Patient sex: M
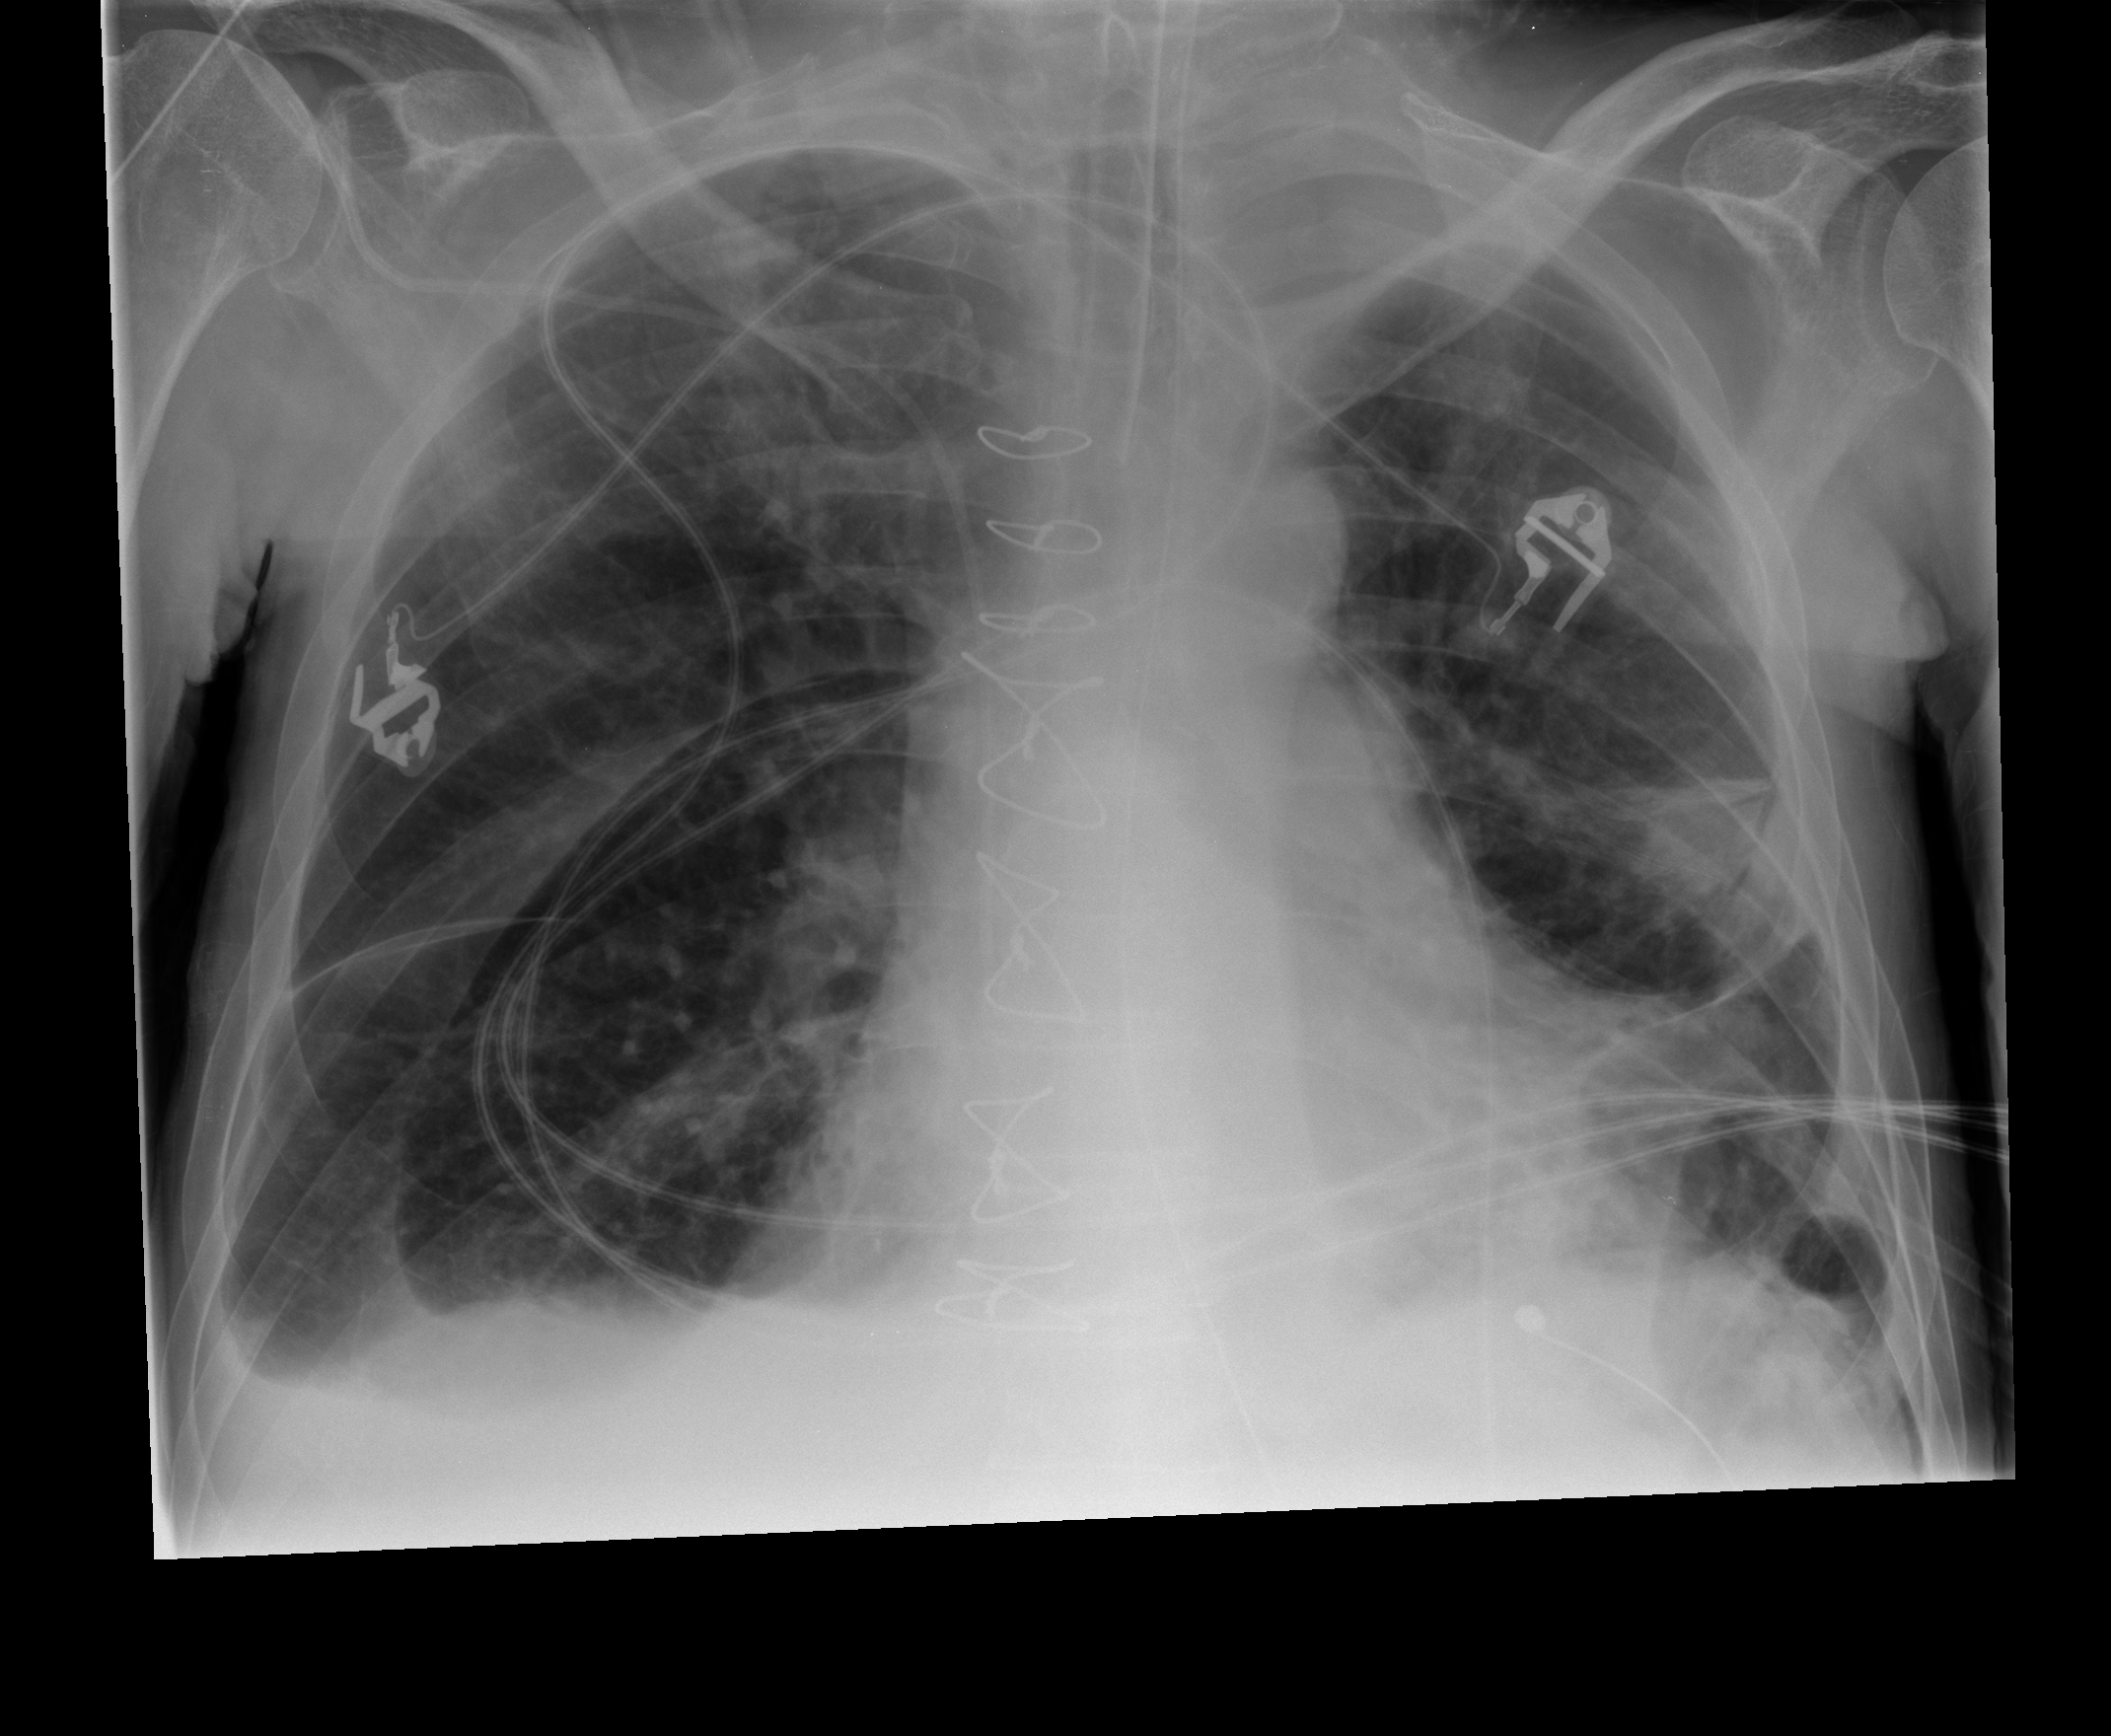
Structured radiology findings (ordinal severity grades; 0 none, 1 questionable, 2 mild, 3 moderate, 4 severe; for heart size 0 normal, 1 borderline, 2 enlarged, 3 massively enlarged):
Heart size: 2
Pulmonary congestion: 1
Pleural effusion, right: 2
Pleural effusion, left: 1
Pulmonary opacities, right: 0
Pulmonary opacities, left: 2
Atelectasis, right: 2
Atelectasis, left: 2